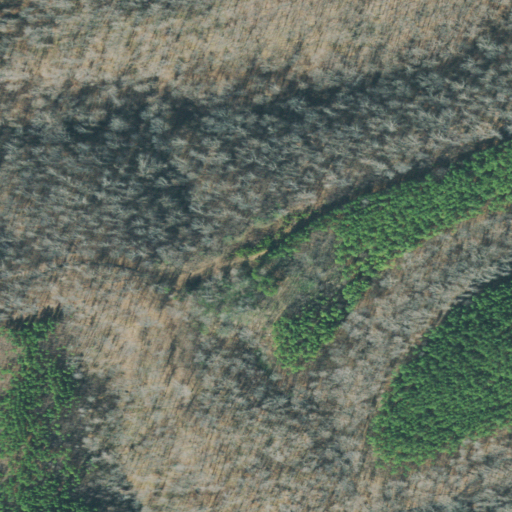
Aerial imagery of mountain in Tennessee named Dug Hill containing deciduous forest, evergreen forest, open development, mixed forest, and shrub